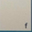
Piece: xx